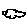
Label: cloud